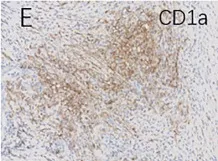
CD1a.
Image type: pathology (immunostaining)